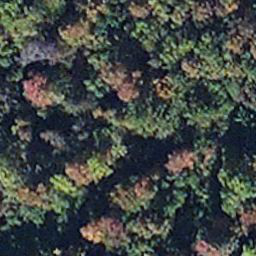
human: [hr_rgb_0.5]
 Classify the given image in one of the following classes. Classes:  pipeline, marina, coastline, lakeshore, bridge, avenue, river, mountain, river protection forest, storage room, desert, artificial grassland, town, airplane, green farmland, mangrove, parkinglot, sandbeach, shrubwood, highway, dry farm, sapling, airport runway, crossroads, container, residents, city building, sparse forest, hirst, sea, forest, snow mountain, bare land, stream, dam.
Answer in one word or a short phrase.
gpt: mangrove